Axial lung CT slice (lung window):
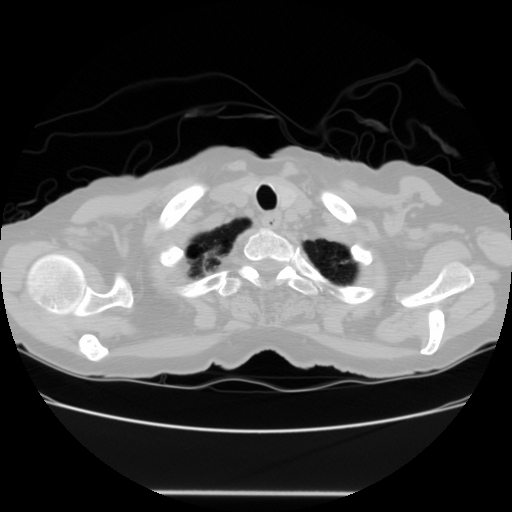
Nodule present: no